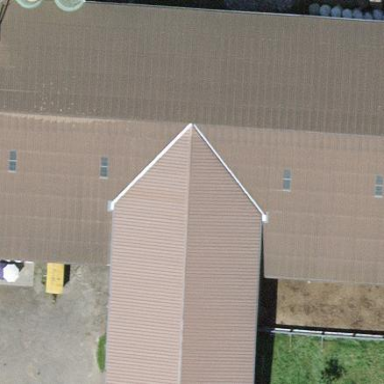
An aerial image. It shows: Barn.